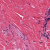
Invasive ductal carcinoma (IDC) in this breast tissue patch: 0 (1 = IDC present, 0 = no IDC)